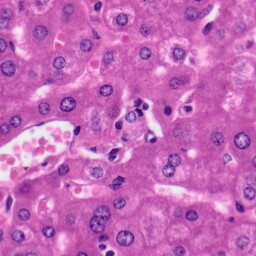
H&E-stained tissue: Liver